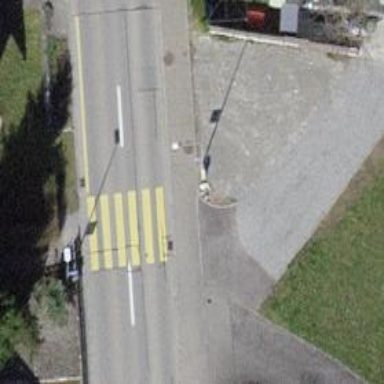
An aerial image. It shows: Marked crossing on the road.